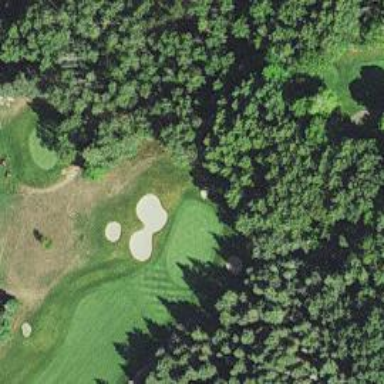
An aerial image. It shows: Golf hole.